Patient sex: M
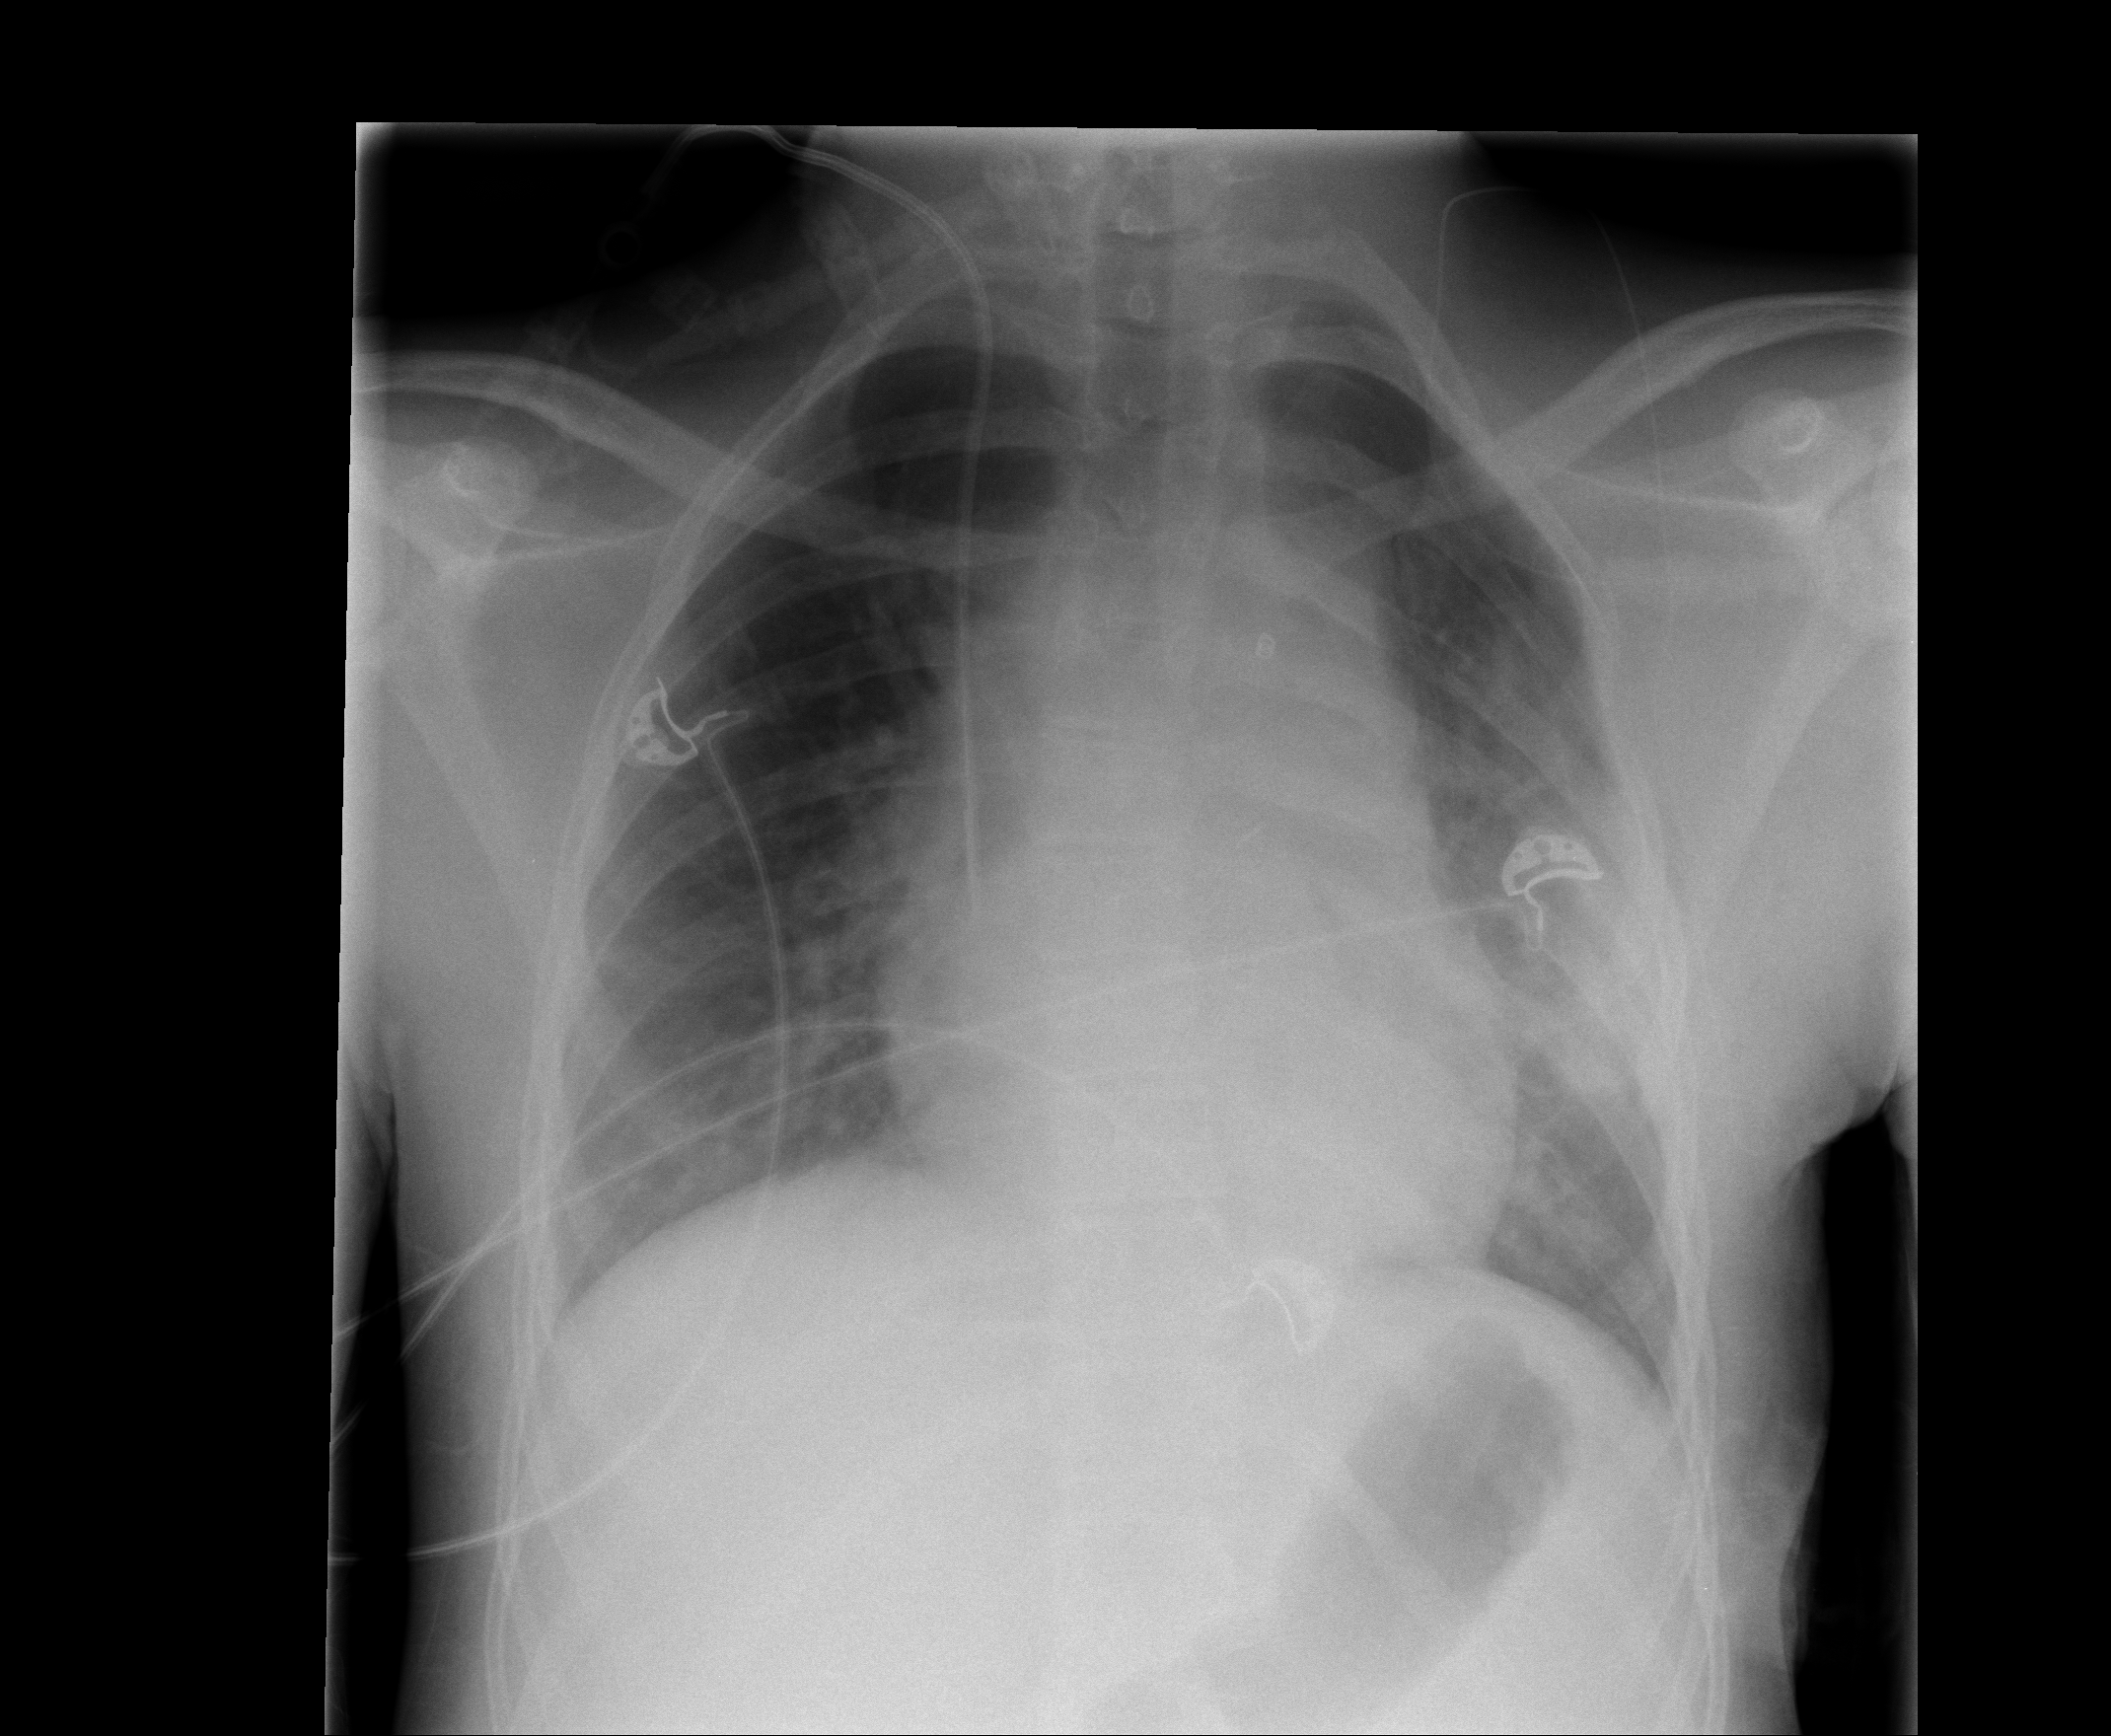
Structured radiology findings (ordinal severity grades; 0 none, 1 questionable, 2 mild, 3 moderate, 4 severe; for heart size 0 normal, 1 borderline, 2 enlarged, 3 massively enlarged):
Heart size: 2
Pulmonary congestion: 0
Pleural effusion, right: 0
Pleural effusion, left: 0
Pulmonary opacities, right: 0
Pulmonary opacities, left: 2
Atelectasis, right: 0
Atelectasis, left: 2